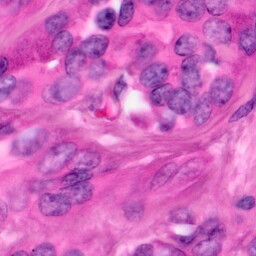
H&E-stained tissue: Pancreatic